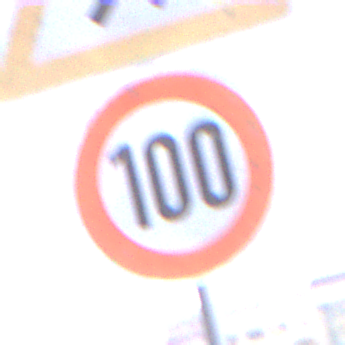
Verkehrszeichen: Geschwindigkeit100
Zusatzzeichen oben: KreuzungOderEinmuendung
Umgebung: Outdoor, Urban
Tageszeit: MorningAfternoon
Wetter: Overcast
Licht: Natural
Jahreszeit: NotSpecified
Kontrast: LowContrast